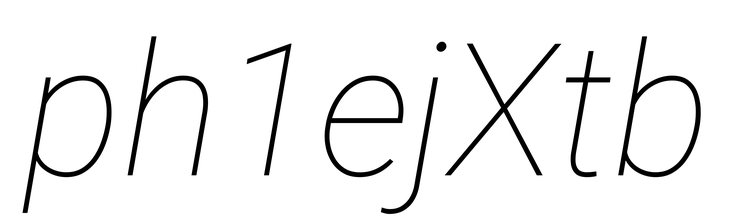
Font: Roboto-Italic_Thin_Italic